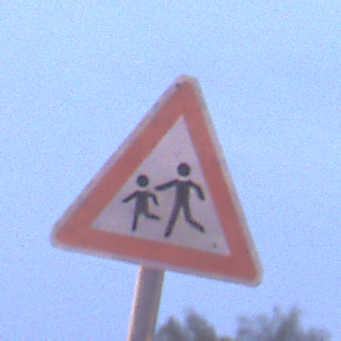
Verkehrszeichen: KinderRechts
Umgebung: Outdoor, Urban
Tageszeit: Night
Wetter: PartlyCloudy
Licht: Artificial
Jahreszeit: NotSpecified
Kontrast: HighContrast